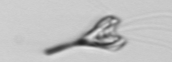
Label: Pyramimonas_longicauda